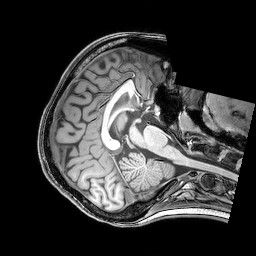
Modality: T1w
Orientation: axial
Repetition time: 0.00828 s
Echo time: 0.00388 s